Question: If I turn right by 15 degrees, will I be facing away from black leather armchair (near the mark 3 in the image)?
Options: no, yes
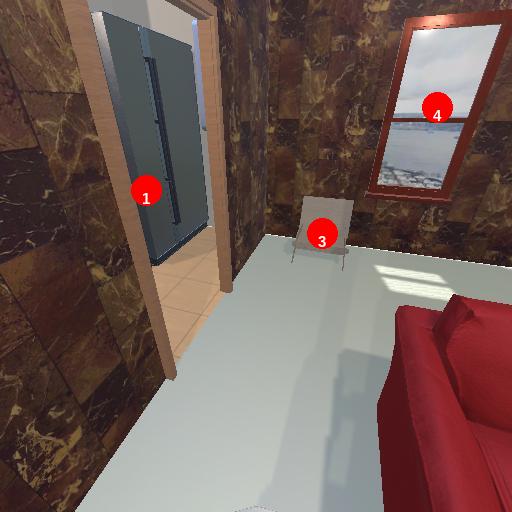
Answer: no